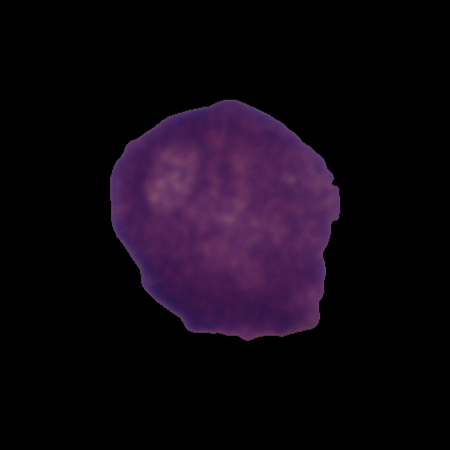
Label: cancer